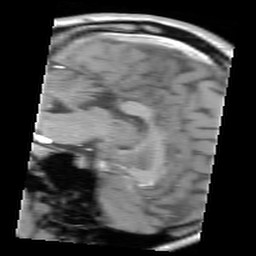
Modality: FLASH
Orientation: sagittal
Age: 19
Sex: male
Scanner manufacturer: siemens
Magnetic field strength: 3 T
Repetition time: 0.245 s
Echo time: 0.0026 s